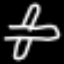
Label: airplane